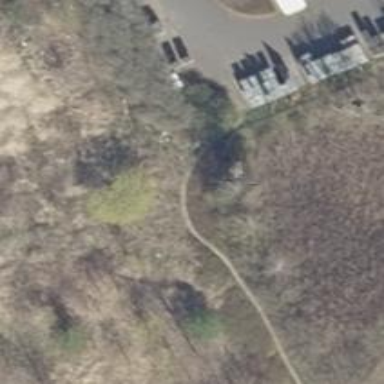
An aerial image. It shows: Path on the ground.